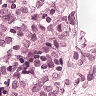
Metastatic tissue present: yes